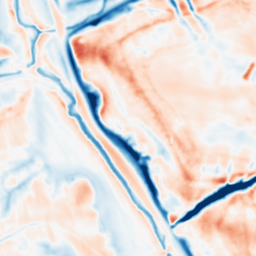
Category: multiscale
Decomposition family: dog_multiscale
Decomposition parameters: sigma_ratio: 2
n_scales: 3
base_sigma: 1
Upsampling method: linear_exact
Upsampling parameters: scale: 2
Upsampling scale: 2